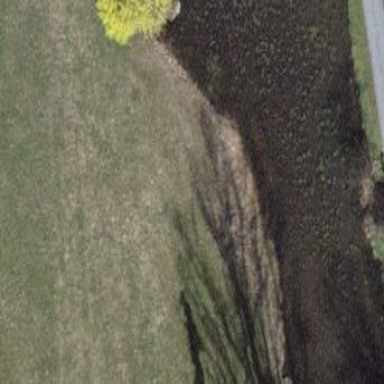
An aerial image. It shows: Pond surrounded by natural water.